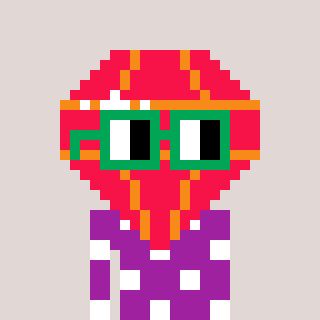
a pixel art character with square green glasses, a red diamond-shaped head and a magenta-colored body on a warm background